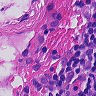
Metastatic tissue present: no